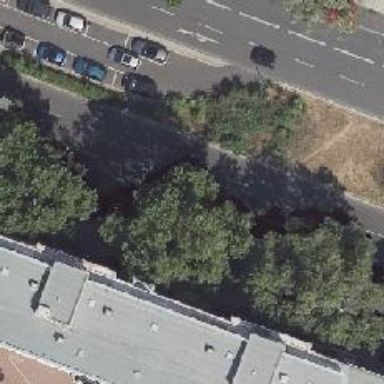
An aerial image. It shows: Secondary road with asphalt surface.